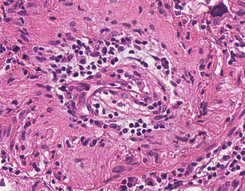
Tumor epithelial tissue: no
Tumor-associated stroma tissue: yes
Normal tissue: no